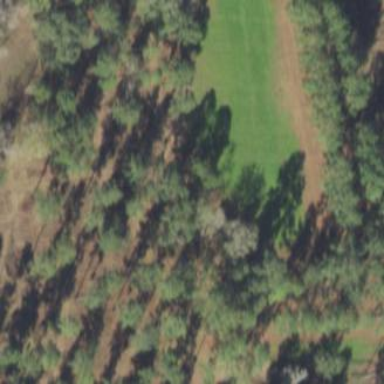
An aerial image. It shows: Orchard.